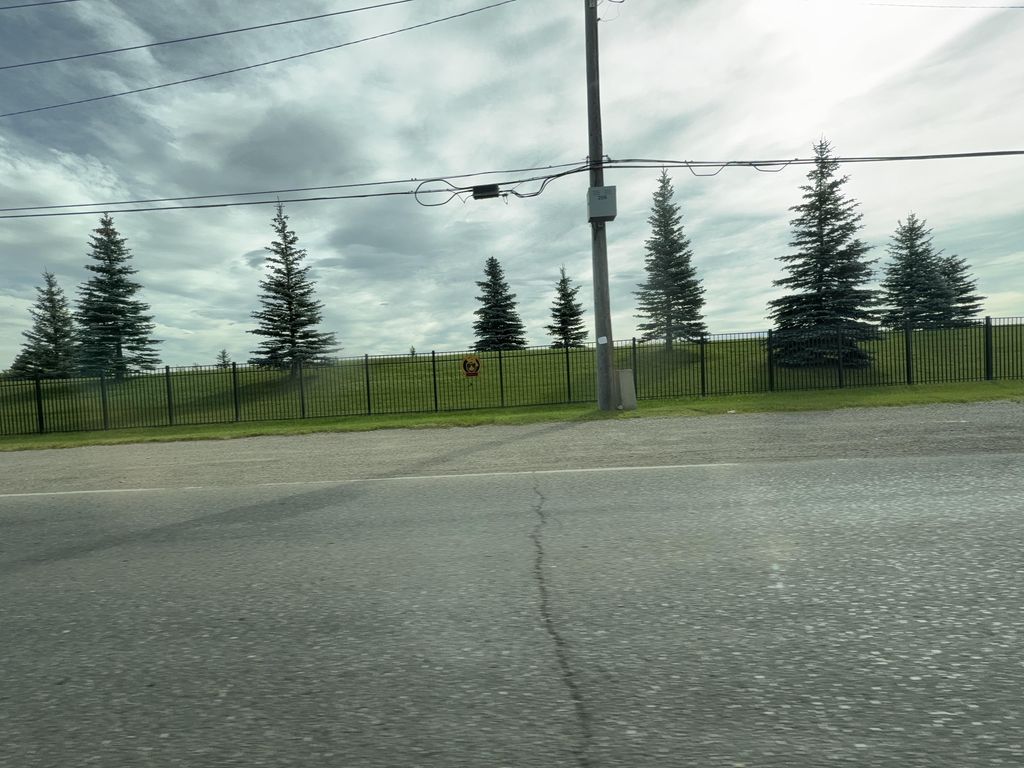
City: calgary